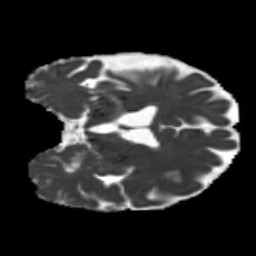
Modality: MD
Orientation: coronal
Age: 66
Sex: male
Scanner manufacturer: siemens
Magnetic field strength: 3 T
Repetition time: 5.25 s
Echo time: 0.08 s